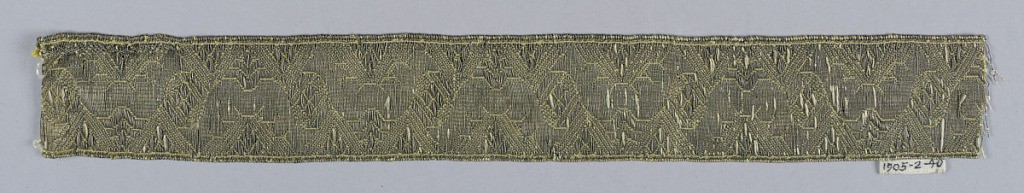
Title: Trimming
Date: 17th century
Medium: silk, silver thread Technique: woven
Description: Design of leaves placed alternately up and down in yellow and white with silver thread.